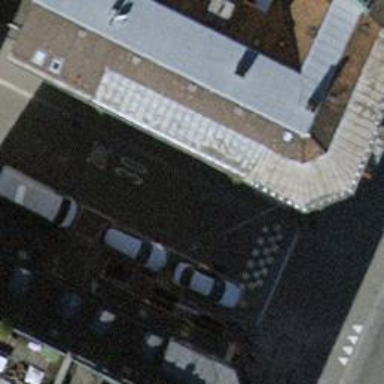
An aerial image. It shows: Parking lane area.